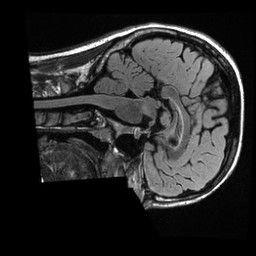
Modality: T1w
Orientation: sagittal
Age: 22
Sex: female